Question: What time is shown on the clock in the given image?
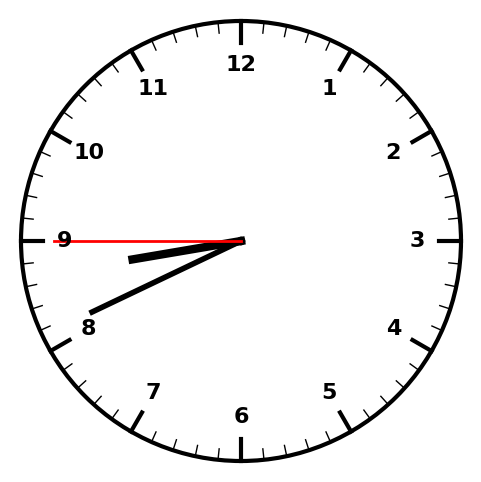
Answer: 08:40:45